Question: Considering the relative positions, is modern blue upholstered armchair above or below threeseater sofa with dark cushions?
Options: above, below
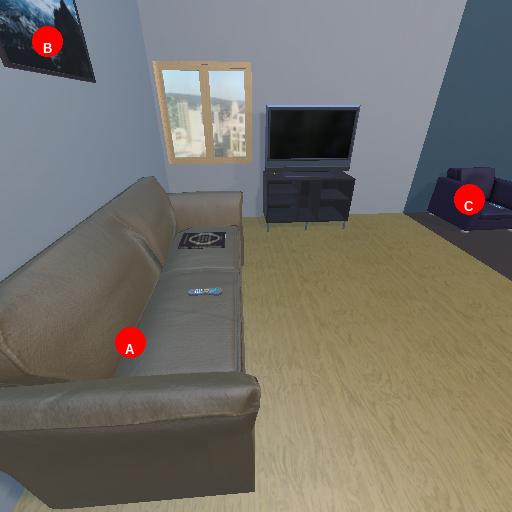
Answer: above